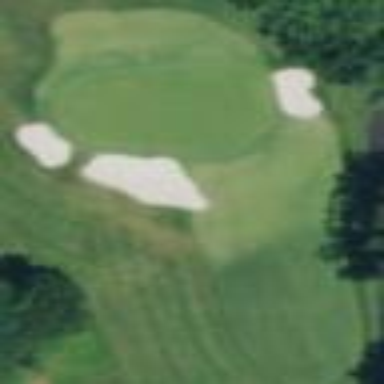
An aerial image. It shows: Grassy area designated as golf fairway.